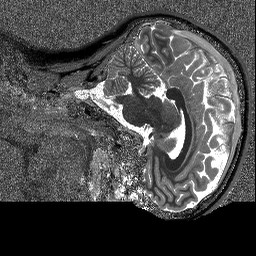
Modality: T1map
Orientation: sagittal
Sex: female